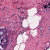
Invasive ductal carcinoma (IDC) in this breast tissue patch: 0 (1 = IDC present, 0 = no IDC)